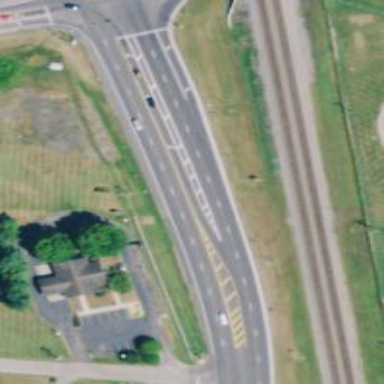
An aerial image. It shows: Trunk highway.